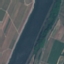
Land use / land cover class: River